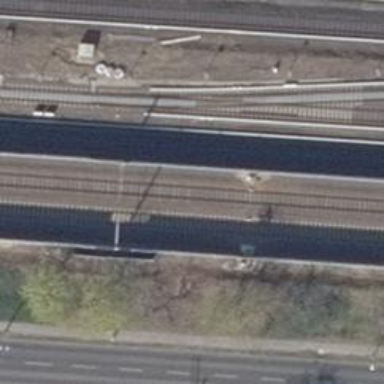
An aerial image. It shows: Railway signal.